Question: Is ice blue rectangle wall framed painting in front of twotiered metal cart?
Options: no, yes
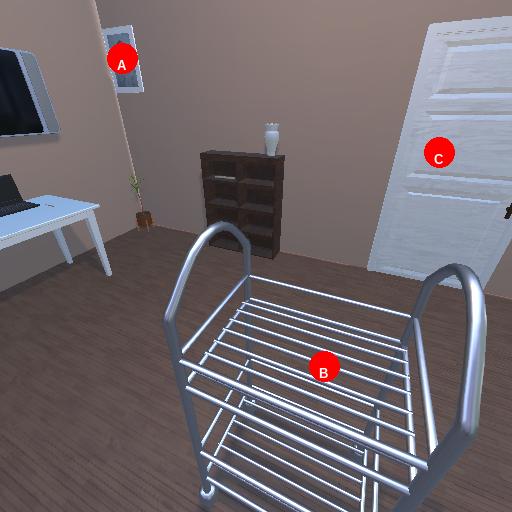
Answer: no